Question: I am taking Spanned Text from an EditText box and converting it to a HTML tagged string using HTML.toHtml. This works fine. I have verified that the string is correct and contains a '<br>' in the appropriate location. However, when I got to convert the tagged string back to a spanned text to populate a TextView or EditText using HTML.fromHtml the '<br>' (or multiple ones if they are present) at the end of the first paragraph disappear. This means that if a users entered text with multiple line breaks and wanted to keep that formatting it gets lost.
I attached a picture to help illustrate this. The first EditText is the user input, the TextView Below it is the HTML.tohtml result of the EditText above it, the EditText below it is populated using HTML.fromHtml using the string in the TextView above it. As you can see the line breaks have disappeared and so have the extra lines. Furthermore, when the spanned text of the second edit text is run through the HTML.toHtml it now produces a different HTML tagged String.

I would like to be able to take the HTML tagged String from the first EditText and populate other TextViews or EditTexts without losing line breaks and formatting.
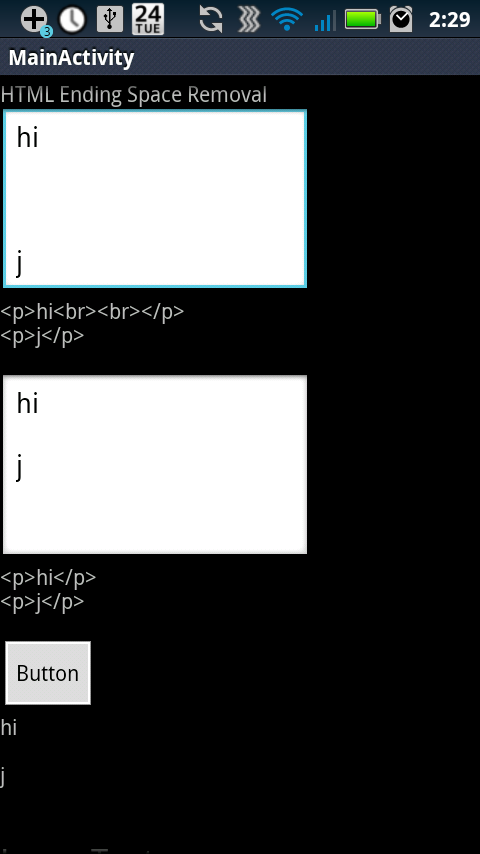
Answer: I also had this problem and I could not find an easy "transform" or something alike solution. Note something important, when the user presses "enter" java produces the special character '
' but in HTML there is no such format for line breaking. It is the '<br />'.
So what I have done was to replace some specific 'CharSequence's, from the plain text, by the alternative HTML format. In my case there was only the "enter" character so it was not that messy.